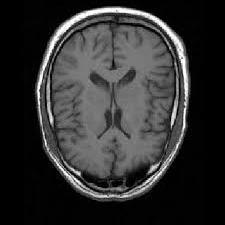
Label: notumor